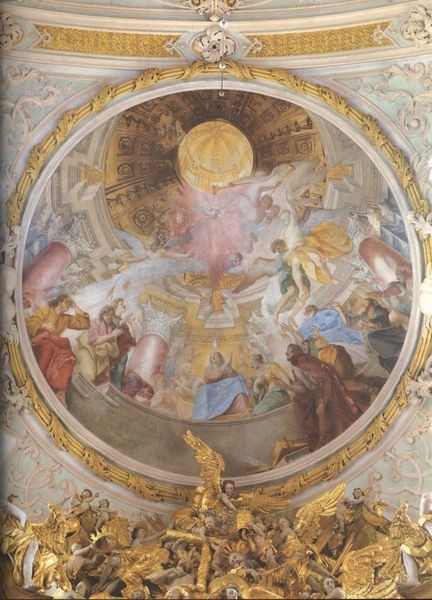
Titel: Deckenfresken aus Mariä Himmelfahrt in Aldersbach
Künstler: Cosmas Damian Asam
Standort: Aldersbach, ehem. Zisterzienser-Klosterkirche Mariä Himmelfahrt (EU - D - Bayern)
Schlagwörter: blau, flügel, gemälde, gott, himmel, sitzen, braun, licht, säule, säulen, weiss, rot, architektur, barock, taube, kirche, gewand, gold, decke, mutter, renaissance, rosa, kreis, oval, rund, engel, ranken, hellblau, italien, perspektive, zuschauer, kuppel, verzierung, stuck, gewölbe, bayern, jungfrau, kapitelle, rom, gesims, jesus, florenz, deckengemälde, fresko, putten, maria, madonna, mutter gottes, illusion, optisch, brau, golf, gottesmutter, deckenmalerei, decken, kuppek, illusionsmalerei, heiliger geist, rennaisance, unsere liebe frau, heilige maria, madonna mit dem kind, floenz, gottesgebärerin, maria von nazaret